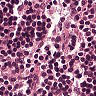
Metastatic tissue present: no